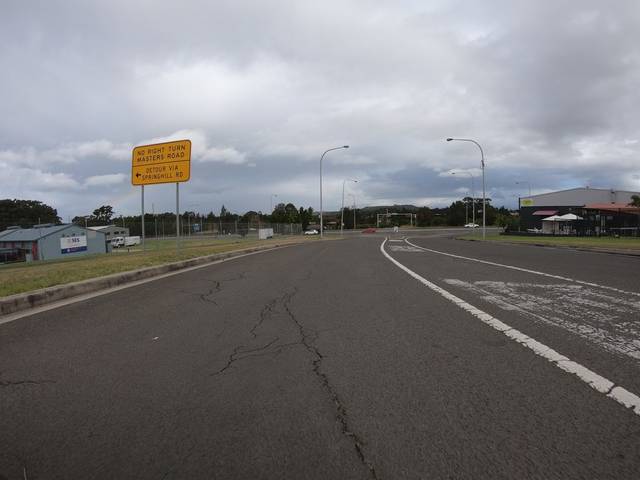
Region: Australia
Coordinates: -34.444, 150.872